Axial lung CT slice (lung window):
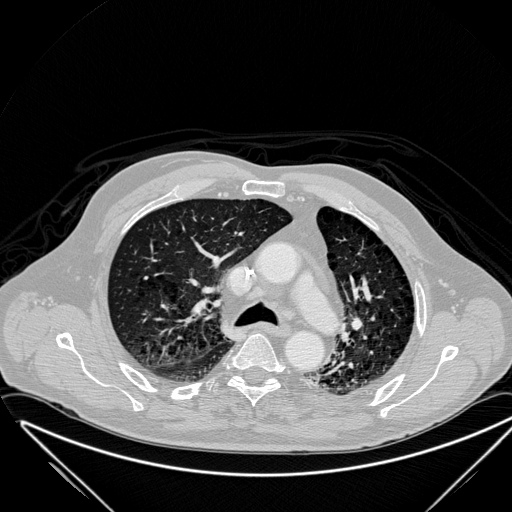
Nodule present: no